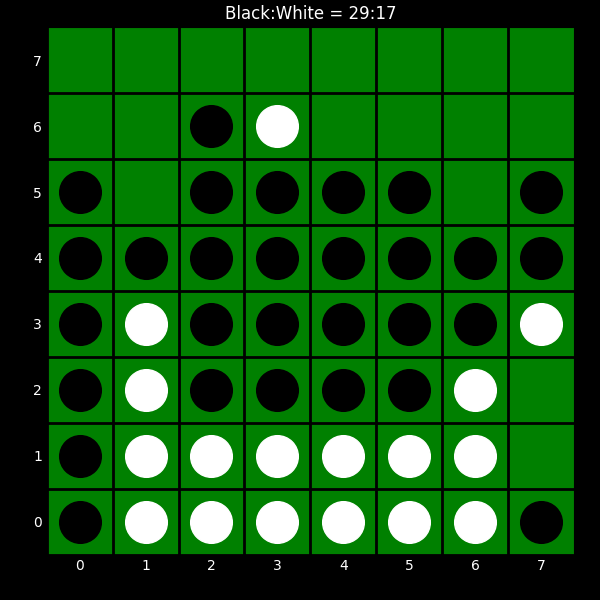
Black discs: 29
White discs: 17